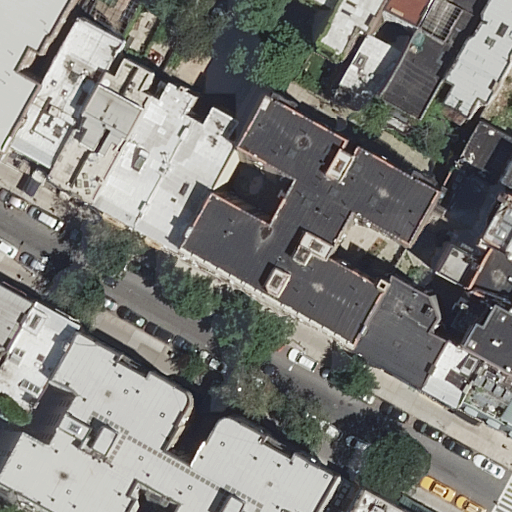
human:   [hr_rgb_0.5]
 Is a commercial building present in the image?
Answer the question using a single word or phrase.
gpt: no

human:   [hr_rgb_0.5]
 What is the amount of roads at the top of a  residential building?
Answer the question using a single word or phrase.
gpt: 0

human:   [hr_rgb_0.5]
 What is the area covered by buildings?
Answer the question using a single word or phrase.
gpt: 4662m2

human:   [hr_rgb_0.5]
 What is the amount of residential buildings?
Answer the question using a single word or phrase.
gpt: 22

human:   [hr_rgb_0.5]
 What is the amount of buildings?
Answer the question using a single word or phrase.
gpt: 22

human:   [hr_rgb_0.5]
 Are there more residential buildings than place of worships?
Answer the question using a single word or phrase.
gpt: yes

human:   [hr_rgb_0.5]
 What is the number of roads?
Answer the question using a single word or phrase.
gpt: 1

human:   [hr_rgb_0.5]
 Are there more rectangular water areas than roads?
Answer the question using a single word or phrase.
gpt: no

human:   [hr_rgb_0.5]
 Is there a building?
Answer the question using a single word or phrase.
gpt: yes

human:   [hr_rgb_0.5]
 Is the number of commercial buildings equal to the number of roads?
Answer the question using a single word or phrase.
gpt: no

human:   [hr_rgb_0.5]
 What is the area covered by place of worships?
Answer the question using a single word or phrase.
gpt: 99m2

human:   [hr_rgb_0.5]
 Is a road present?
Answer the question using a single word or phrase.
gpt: yes

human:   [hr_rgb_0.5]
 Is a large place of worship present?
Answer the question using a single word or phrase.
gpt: no